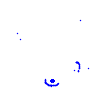
Particle: kaon